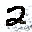
Label: 2